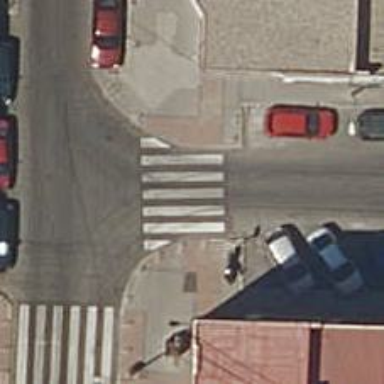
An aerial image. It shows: Uncontrolled road crossing.